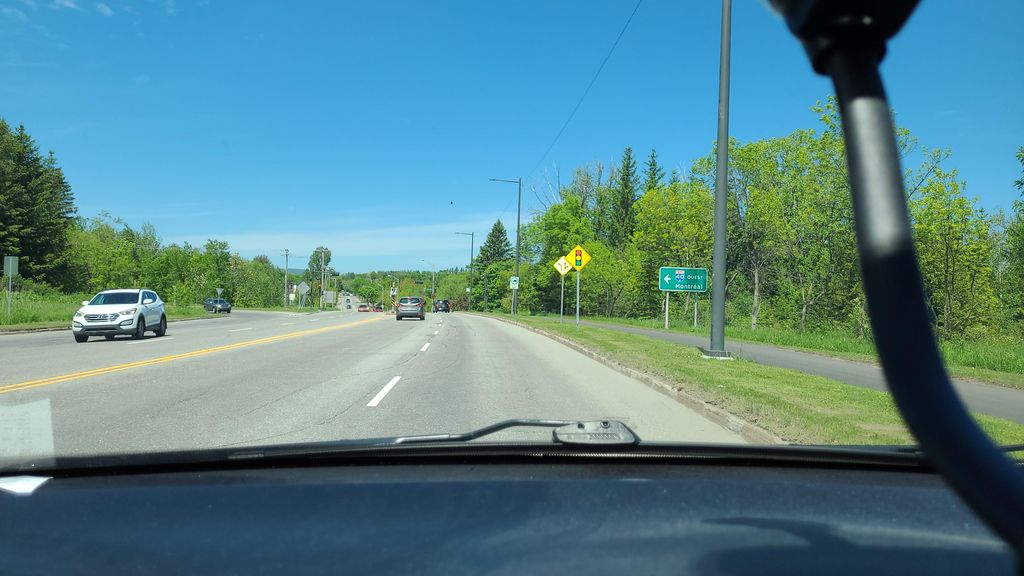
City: quebec_city